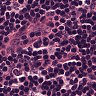
Metastatic tissue present: no